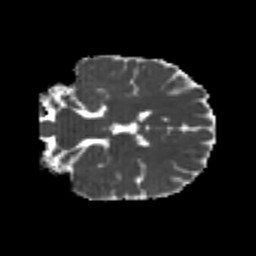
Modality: MD
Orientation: coronal
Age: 23
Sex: female
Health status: healthy
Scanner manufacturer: philips
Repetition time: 7.391 s
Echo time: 0.08599 s